Interaction volume radius: 10 \u00c5
Interaction volume height: 25 \u00c5
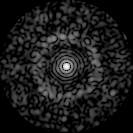
Disorder parameter: 0.8198